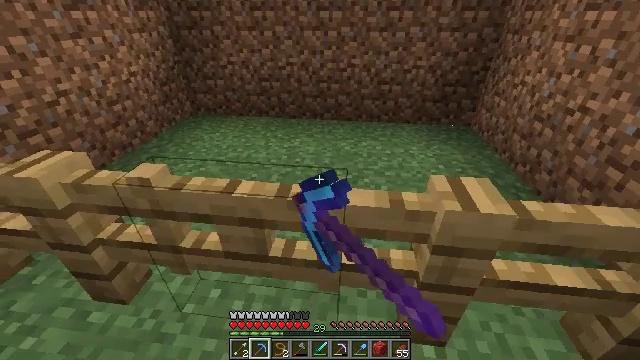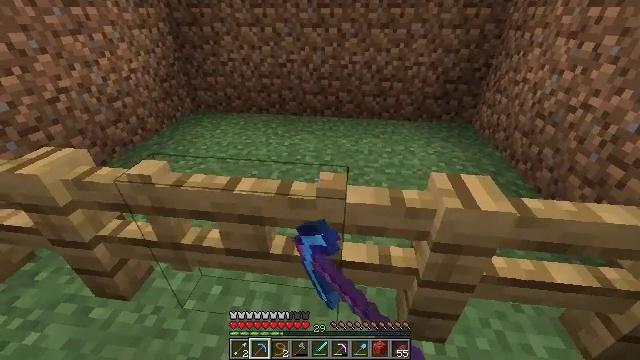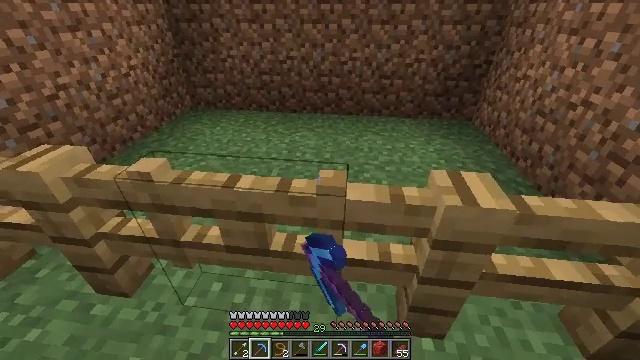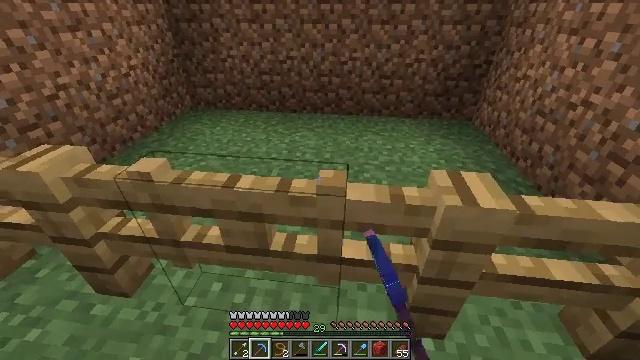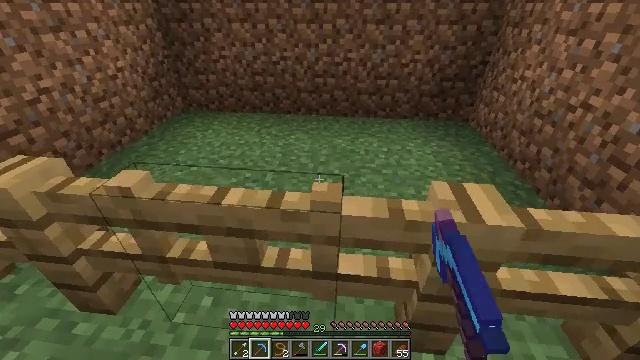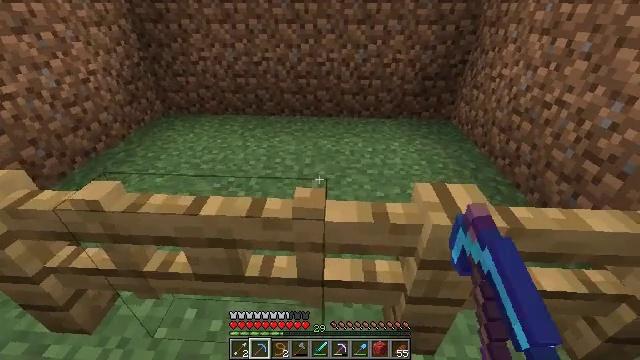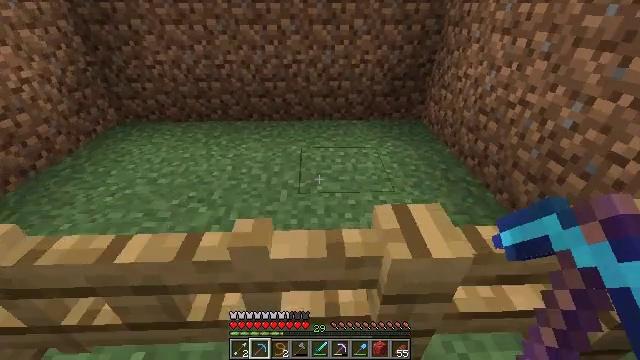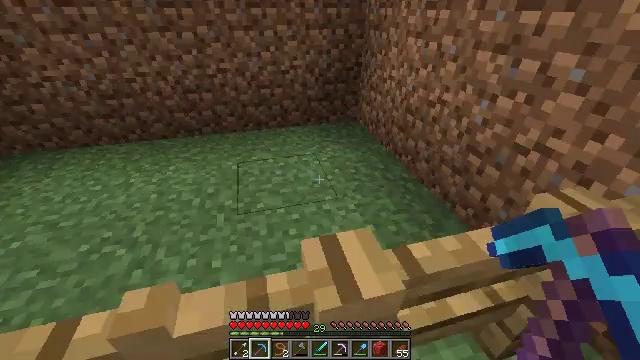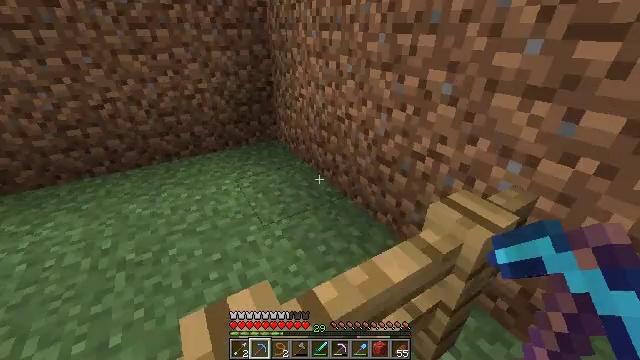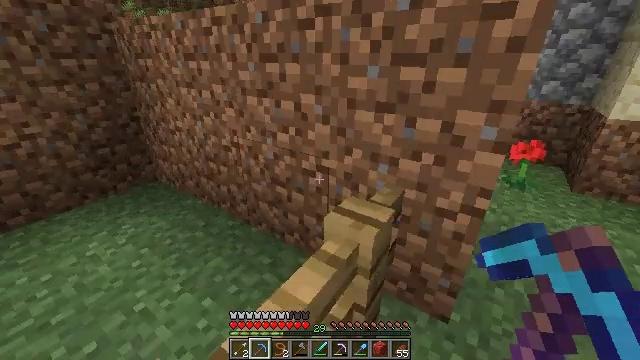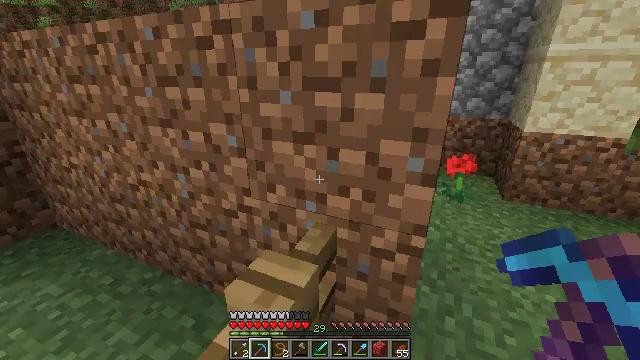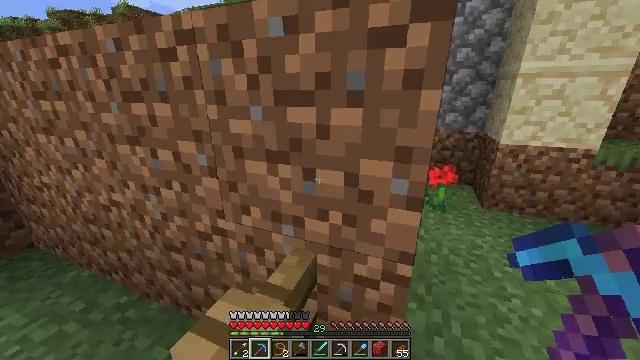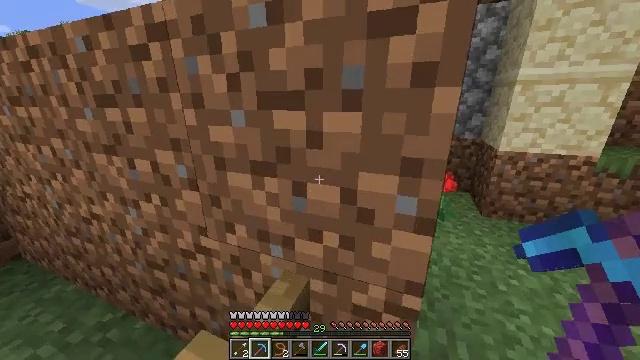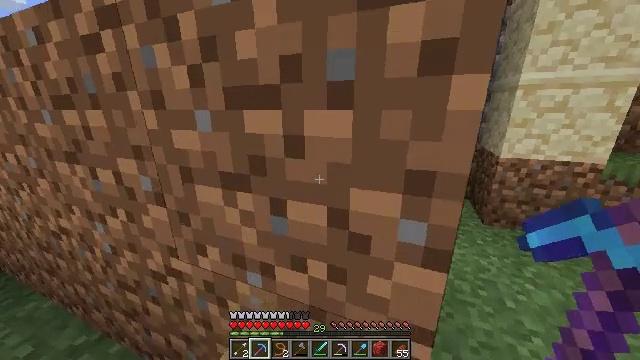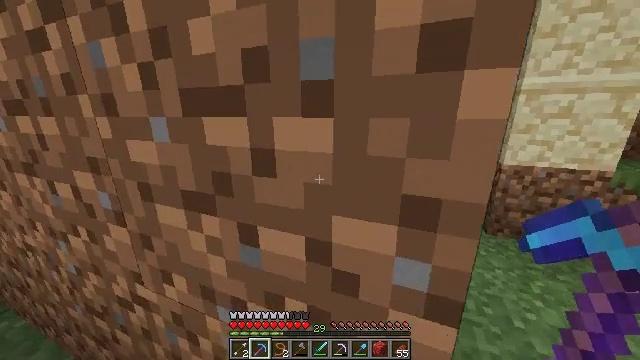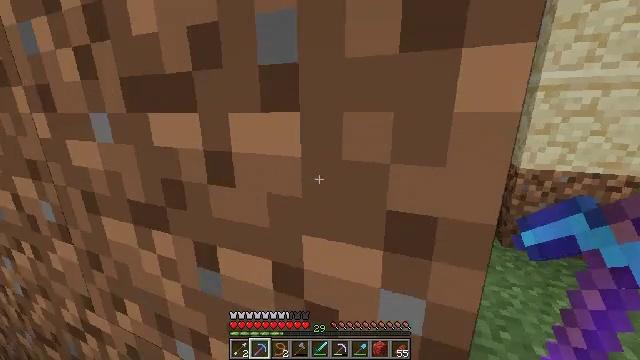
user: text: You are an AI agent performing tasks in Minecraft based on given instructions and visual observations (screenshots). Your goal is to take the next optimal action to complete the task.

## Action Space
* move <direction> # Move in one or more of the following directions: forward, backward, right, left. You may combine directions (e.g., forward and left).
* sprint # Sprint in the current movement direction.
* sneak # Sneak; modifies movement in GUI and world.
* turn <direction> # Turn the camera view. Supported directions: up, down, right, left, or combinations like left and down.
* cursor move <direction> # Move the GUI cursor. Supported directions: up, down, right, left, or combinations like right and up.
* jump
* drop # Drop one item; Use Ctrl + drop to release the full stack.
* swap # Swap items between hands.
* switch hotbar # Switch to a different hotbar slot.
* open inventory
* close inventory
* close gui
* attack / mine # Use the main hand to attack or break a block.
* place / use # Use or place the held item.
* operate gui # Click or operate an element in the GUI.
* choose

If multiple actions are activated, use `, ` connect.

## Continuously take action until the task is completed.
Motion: motion action
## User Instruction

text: Remove a lead from the inventory.
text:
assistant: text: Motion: use / place
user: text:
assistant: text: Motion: use / place
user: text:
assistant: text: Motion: no_op
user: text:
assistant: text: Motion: move forward, turn right
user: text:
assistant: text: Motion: move forward and move right, turn right
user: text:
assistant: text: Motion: move forward and move right, turn right
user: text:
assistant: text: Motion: move forward and move right, turn right
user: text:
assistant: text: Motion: move forward and move right, turn right and up
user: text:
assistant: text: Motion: move forward and move right, turn right and up
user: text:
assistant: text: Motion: move forward and move right, sprint, turn right and up
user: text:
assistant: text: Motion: move forward, sprint, turn right and up
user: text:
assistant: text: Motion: move forward, sprint, turn up
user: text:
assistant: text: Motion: move forward, sprint, turn up
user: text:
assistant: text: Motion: move forward, sprint, turn up
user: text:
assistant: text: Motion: move forward and move right, sprint, turn up
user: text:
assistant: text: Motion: move forward and move right, sprint
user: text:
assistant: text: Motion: move forward and move right, sprint
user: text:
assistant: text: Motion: move forward and move right, sprint
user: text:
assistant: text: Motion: move forward and move right, sprint
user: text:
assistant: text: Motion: move forward and move right, sprint
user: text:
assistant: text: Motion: move forward and move right, sprint
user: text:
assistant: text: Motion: move forward and move right, sprint
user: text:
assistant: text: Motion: move forward and move right, sprint
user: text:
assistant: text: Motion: move forward and move right, sprint, turn left
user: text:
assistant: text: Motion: move forward, sprint, turn left and up
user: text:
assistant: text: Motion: move forward, sprint, turn left
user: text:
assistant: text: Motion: move forward, sprint, turn left
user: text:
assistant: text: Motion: move forward, turn left
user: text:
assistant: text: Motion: move forward, sprint, turn left
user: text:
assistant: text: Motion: move forward, sprint, turn left